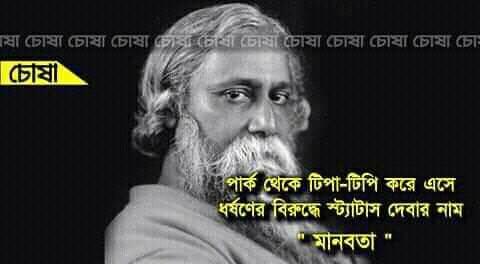
Caption: পার্ক থেকে টিপা-টিপি করে এসে ধর্ষণের বিরুদ্ধে স্ট্যাটাস দেবার নাম   "মানবতা"
Label: non-hate